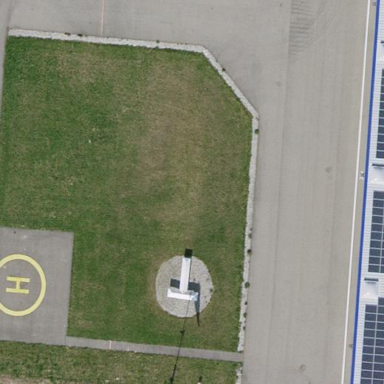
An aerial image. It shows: Asphalt taxiway in the airport.